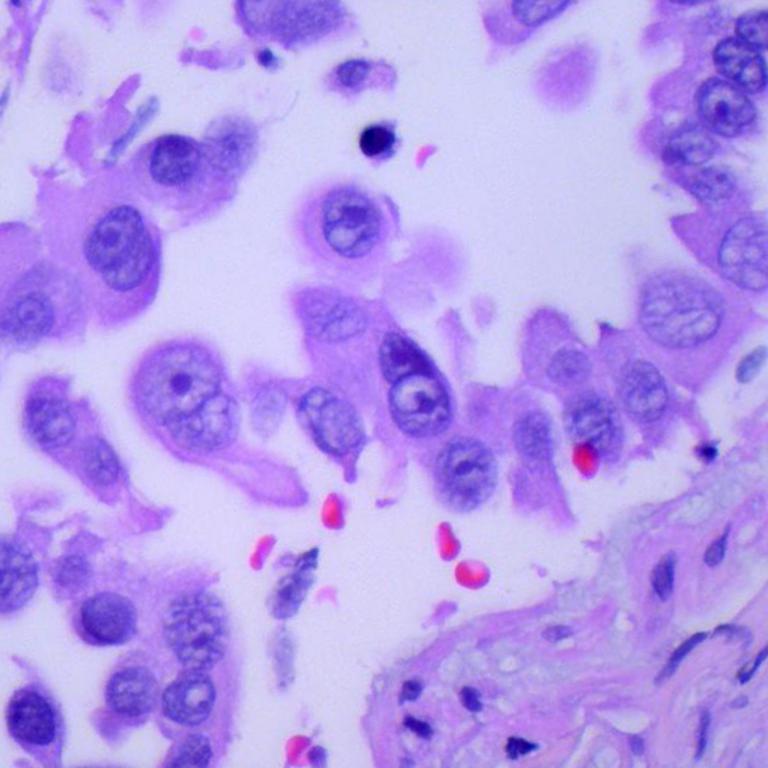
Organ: lung
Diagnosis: adenocarcinomas